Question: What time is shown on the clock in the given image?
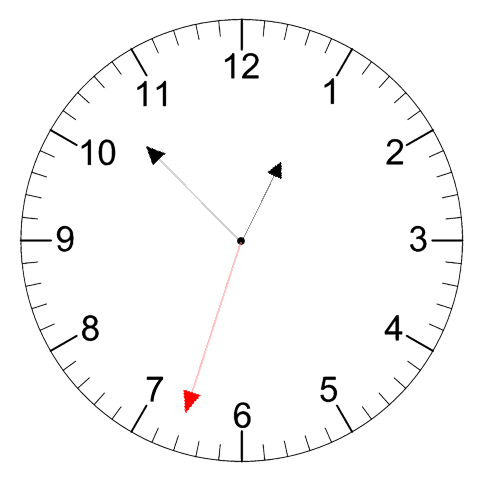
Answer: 12:52:33